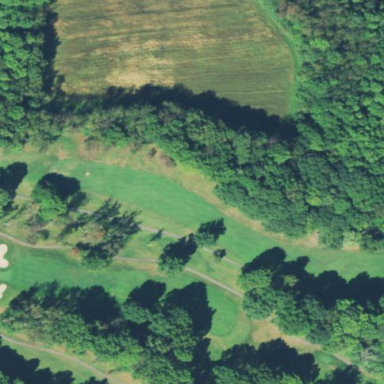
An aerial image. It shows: Golf fairway in the image.